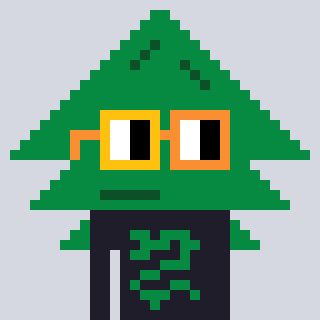
a pixel art character with square yellow and orange glasses, a fir-shaped head and a grayscale-colored body on a cool background